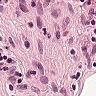
Metastatic tissue present: no